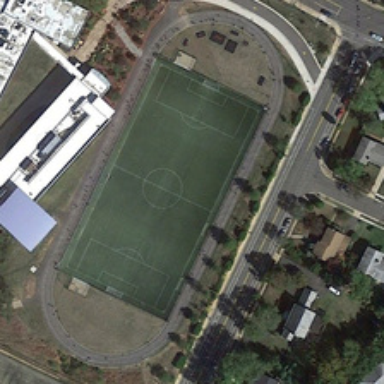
Some buildings and green trees are near a playground .